Question: Here is my simple example:
'Index.xhtml' in root:
'''
<?xml version='1.0' encoding='UTF-8' ?>
<!DOCTYPE html PUBLIC "-//W3C//DTD XHTML 1.0 Transitional//EN" "http://www.w3.org/TR/xhtml1/DTD/xhtml1-transitional.dtd">
<html xmlns="http://www.w3.org/1999/xhtml"
xmlns:h="http://java.sun.com/jsf/html">
<h:head>
<title>Title</title>
</h:head>
<h:body>
<h:form>
<h:inputText value="#{index.variable}"></h:inputText>
<h:commandButton action="#{index.submit()}" type="submit"></h:commandButton>
</h:form>
</h:body>
</html>
'''
Its ManagedBean:
'''
import java.io.IOException;
import java.io.Serializable;
import javax.faces.bean.ManagedBean;
import javax.faces.bean.ManagedProperty;
import javax.faces.bean.ViewScoped;
import javax.faces.context.ExternalContext;
import javax.faces.context.FacesContext;
@ManagedBean
@ViewScoped
public class Index implements Serializable {
@ManagedProperty("#{sessionBean}")
private SessionBean sessionBean; /*getter&setter*/
private String variable; /*getter&setter*/
public void submit() {
sessionBean.setAsd(variable);
ExternalContext context = FacesContext.getCurrentInstance().getExternalContext();
try {
context.redirect("next");
} catch (IOException ex) {
}
}
}
'''
'/next/index.xhtml':
'''
<?xml version='1.0' encoding='UTF-8' ?>
<!DOCTYPE html PUBLIC "-//W3C//DTD XHTML 1.0 Transitional//EN" "http://www.w3.org/TR/xhtml1/DTD/xhtml1-transitional.dtd">
<html xmlns="http://www.w3.org/1999/xhtml"
xmlns:h="http://java.sun.com/jsf/html">
<h:head>
<title>Check variable</title>
</h:head>
<h:body>
#{sessionBean.asd}
</h:body>
</html>
'''
'SessionBean.java':
'''
import java.io.Serializable;
import javax.faces.bean.ManagedBean;
import javax.faces.bean.SessionScoped;
@ManagedBean
@SessionScoped
public class SessionBean implements Serializable {
private String asd;
public String getAsd() {
return asd;
}
public void setAsd(String asd) {
this.asd = asd;
}
}
'''
---
If I use mojarra implementation everything works as expected: after form submitting, user gets redirected to 'root/' and see the value that was printed in the form of 'index.xhtml'.
But if I use myfaces, 'asd' becomes null right after existing form gets submitted. 'SessionScoped' bean acts like 'RequestScoped'
---
here is my 'web.xml':
'''
<?xml version="1.0" encoding="UTF-8"?>
<web-app version="3.0" xmlns="http://java.sun.com/xml/ns/javaee" xmlns:xsi="http://www.w3.org/2001/XMLSchema-instance" xsi:schemaLocation="http://java.sun.com/xml/ns/javaee http://java.sun.com/xml/ns/javaee/web-app_3_0.xsd">
<context-param>
<param-name>javax.faces.PROJECT_STAGE</param-name>
<param-value>Development</param-value>
</context-param>
<listener>
<listener-class>org.apache.myfaces.webapp.StartupServletContextListener</listener-class>
<!--listener-class>com.sun.faces.config.ConfigureListener</listener-class-->
</listener>
<servlet>
<servlet-name>Faces Servlet</servlet-name>
<servlet-class>javax.faces.webapp.FacesServlet</servlet-class>
<load-on-startup>1</load-on-startup>
</servlet>
<welcome-file-list>
<welcome-file>index.xhtml</welcome-file>
</welcome-file-list>
<servlet-mapping>
<servlet-name>Faces Servlet</servlet-name>
<url-pattern>/</url-pattern>
</servlet-mapping>
<session-config>
<session-timeout>
30
</session-timeout>
</session-config>
</web-app>
'''

> Server: Apache Tomcat 7.0.34
: it works if we change the 'ViewScoped' annotation of 'Index.java bean' to 'RequestScoped' or 'SessionScoped'. But why?
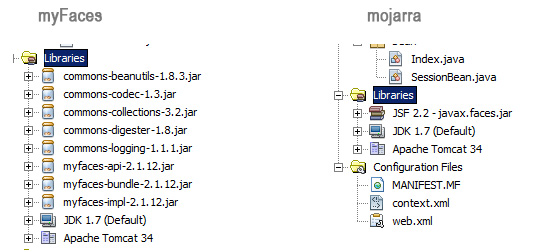
Answer: I currently have a JSF 2.1 project written with the help of Mojarra. Just for experimenting, I changed the implementation to MyFaces and ran the application only to see issues similar to yours (all my injected @ManagedProperty variables end up null after a POST submit). I switched back to Mojarra and the app runs fine. So, basically something is different in the MyFaces implementation.
A bit of googling led me to this unresolved issue - <URL>. Here's an excerpt from the issue reporter on how to fix the issue:
> If you set the <URL> to
and redeploy the application then everything works as expected.
How does this help? The answer is in the <URL>:
> I think the behavior described is expected (different to say that the
behavior described is desired or intentionally done in that way).What's happening here is in MyFaces serialization is set to true by
default (some old lines from JSF 1.0 spec says so, ). In JSF 2.2 spec, SERIALIZE_STATE_IN_SESSION
param will be standardized and set to false by default.Serialization causes that all beans under view scope are in fact
"recreated". If the param is set to false, the beans are stored into
session and on further requests are used, looking like everything is
ok, but that fact is not true because .Only the first time the view scope bean is created, the references
from managed-property takes effect, but if the bean is
serialized/deserialized, the references are not restored back, because
on the serialization step, even the application and session scope
beans are serialized too......How to solve it? I haven't found a decent solution to this issue. One
could think on just restore the view scope bean and reapply
@ManagedProperty annotations or entries found in faces-config.xml, but
the problem is the view scope bean still is storing information that
shouldn't be there from start (only marking the fields as transient
will do the trick). It is possible define an special mode were this
hack or some variant is done, but it will be only in myfaces and it
cannot be enabled by default.
Similar issue has been reported and replied with the above explanation in this <URL>
Now, since in your case you are not explicitly setting a 'STATE_SAVING_METHOD', it defaults to server. Consequently, 'SERIALIZE_STATE_IN_SESSION' comes into effect and defaults to true.
I tried your code with MyFaces on Tomcat and set SERIALIZE_STATE_IN_SESSION to false and it works. However, in the event, you set the STATE_SAVING_METHOD to , nothing will work and you'll get a view state not found error.